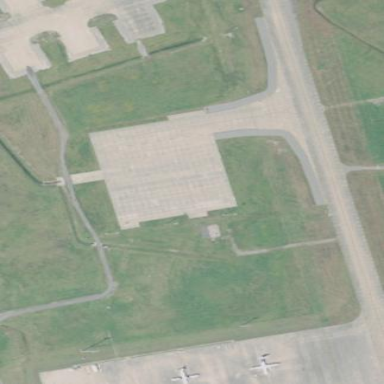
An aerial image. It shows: Apron at the airport.